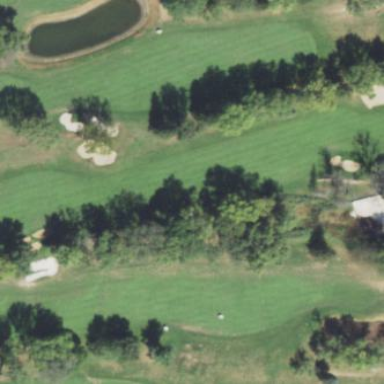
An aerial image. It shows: Golf fairway surrounded by grass.